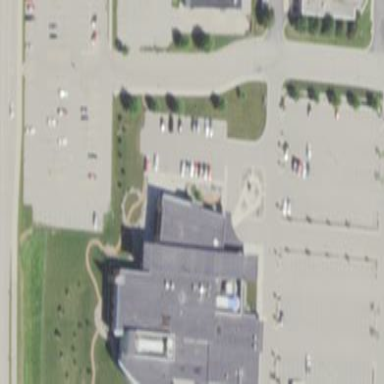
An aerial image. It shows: Clinic building providing healthcare services.